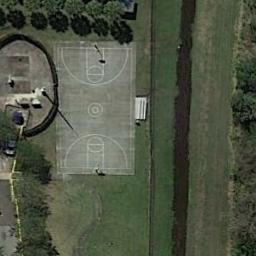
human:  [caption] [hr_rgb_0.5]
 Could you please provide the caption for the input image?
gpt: There is a basketball court in the middle of grass next to some trees .

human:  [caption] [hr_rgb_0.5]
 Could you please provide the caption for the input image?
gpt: A basketball court on the lawn and the open area beside .

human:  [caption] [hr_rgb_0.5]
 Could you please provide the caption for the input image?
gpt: The basketball court on the lawn is next to the facility,With some trees nearby .

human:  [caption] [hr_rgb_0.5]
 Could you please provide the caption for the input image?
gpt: There are two basketball courts on the green land .

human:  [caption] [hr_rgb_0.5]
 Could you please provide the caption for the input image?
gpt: The building is next to the basketball court .